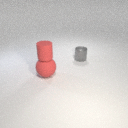
small red rubber cylinder above large red rubber sphere